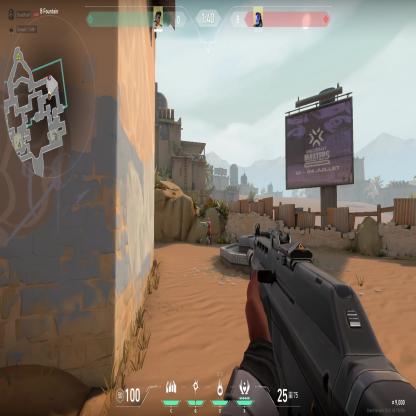
Label: enemy